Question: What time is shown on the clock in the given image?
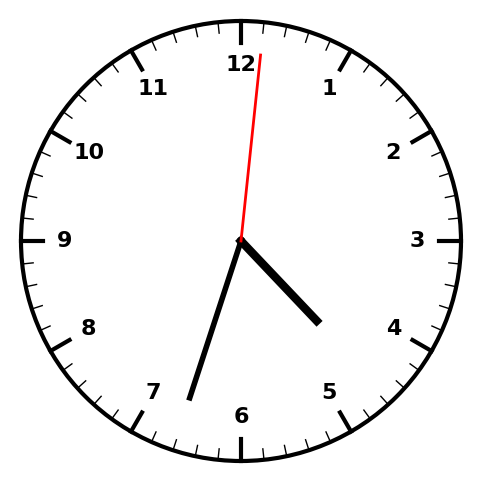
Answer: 04:33:01